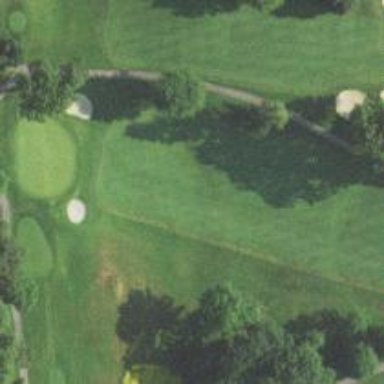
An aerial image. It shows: View of golf hole.